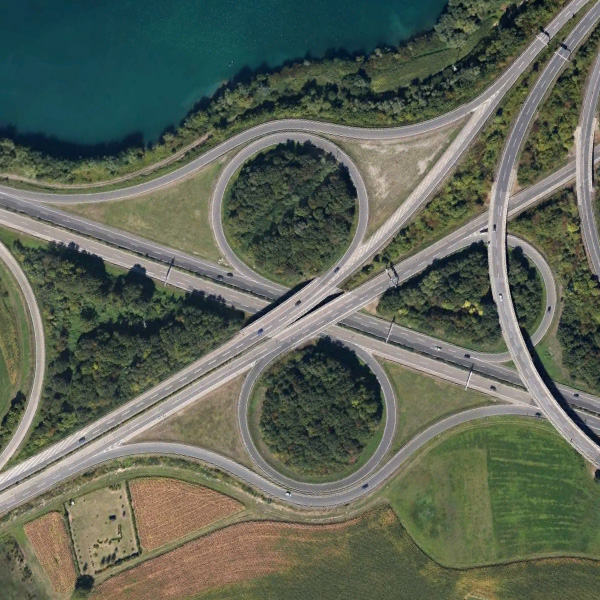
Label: Viaduct